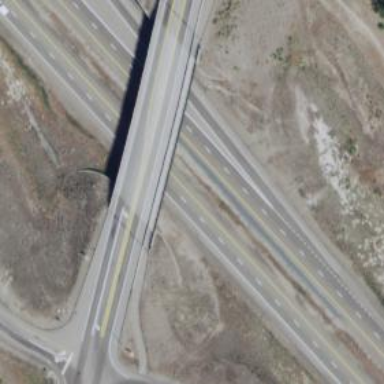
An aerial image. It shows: This image shows trunk highway that functions as expressway.